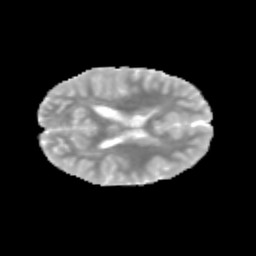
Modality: MD
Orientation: axial
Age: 13
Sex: male
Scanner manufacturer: siemens
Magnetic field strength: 3 T
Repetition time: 3.8 s
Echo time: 0.07 s